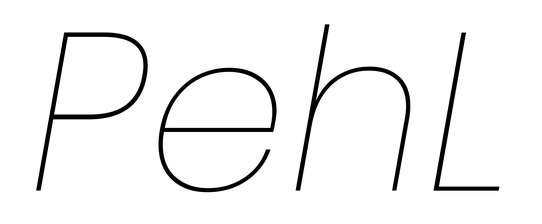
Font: Poppins-ThinItalic